Question: The constructor of PHPExcel_Chart_DataSeriesValues is:
'''
construct (
$dataType = self::DATASERIES_TYPE_NUMBER,
$dataSource = null,
$formatCode = null,
$pointCount = 0,
$dataValues = array(),
$marker = null
'''
)
I try to insert formatCode in this way:
'''
$xAxisTickValues = array(
new PHPExcel_Chart_DataSeriesValues('String', 'worksheet!$A$2:$A$9', 'yyyy-mm-dd hh:mm:ss', NULL, 4));
'''
but it does not work? what is wrong here?
I use PHPExcel_Chart_DataSeries::TYPE_SCATTERCHART.
When I not use 'formatCode' my x-axis shows raw excel datetimes: 41760,41761..,and so on?instead of 2014-05-01 00:00:00,2014-05-01 12:00:00,..,
Does anyone have an good example on how to insert date and time on the x-axis in PHPExcel?

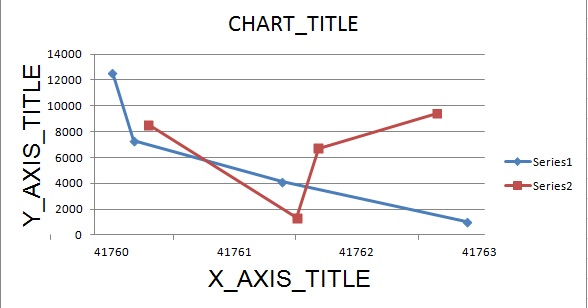
Answer: I found a solution by making a hack in PHPExcel/Writer/Excel2007/Chart.php line 493
'''
//$objWriter->writeAttribute('formatCode', "General");
$objWriter->writeAttribute('formatCode', "dd/mm/yy\ hh:mm:ss;@");
'''
Change the formatCode to "dd/mm/yy\ hh:mm:ss;@"
but why is "General" hard-coded !?
Found another bug in PHPExcel/Writer/Excel2007/Chart.php
Change $id2 to $id1. If you do not want problems with the y-axis label positioning?
'''
if ($id1 > 0) {
$objWriter->startElement('c:crossAx');
//$objWriter->writeAttribute('val', $id2);
$objWriter->writeAttribute('val', $id1);
$objWriter->endElement();
'''